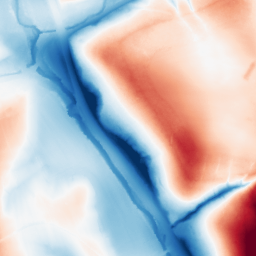
Category: classical
Decomposition family: gaussian_anisotropic
Decomposition parameters: sigma_x: 50
sigma_y: 10
Upsampling method: bicubic
Upsampling parameters: scale: 8
Upsampling scale: 8